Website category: restaurant
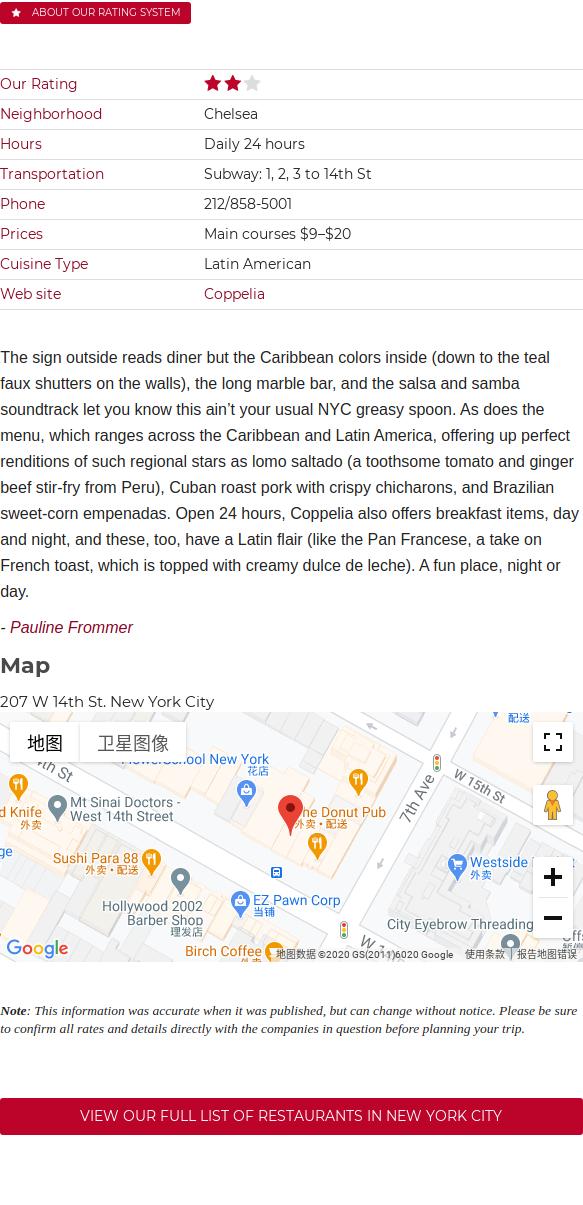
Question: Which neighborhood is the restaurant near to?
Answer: Chelsea

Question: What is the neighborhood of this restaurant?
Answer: Chelsea

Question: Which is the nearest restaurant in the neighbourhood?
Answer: Chelsea

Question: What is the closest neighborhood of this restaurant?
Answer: Chelsea

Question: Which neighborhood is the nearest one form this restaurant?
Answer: Chelsea

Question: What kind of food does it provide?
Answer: Latin American

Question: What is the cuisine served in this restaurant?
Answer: Latin American

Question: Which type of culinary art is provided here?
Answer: Latin American

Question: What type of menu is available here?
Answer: Latin American

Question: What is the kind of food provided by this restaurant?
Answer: Latin American

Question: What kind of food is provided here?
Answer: Latin American

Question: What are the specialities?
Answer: Latin American

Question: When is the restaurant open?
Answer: Daily 24 hours

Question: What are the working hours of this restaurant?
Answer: Daily 24 hours

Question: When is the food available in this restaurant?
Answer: Daily 24 hours

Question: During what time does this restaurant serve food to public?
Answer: Daily 24 hours

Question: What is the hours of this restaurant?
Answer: Daily 24 hours

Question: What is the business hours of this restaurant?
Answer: Daily 24 hours

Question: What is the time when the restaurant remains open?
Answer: Daily 24 hours

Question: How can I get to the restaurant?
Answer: Subway: 1, 2, 3 to 14th St

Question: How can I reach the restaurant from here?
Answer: Subway: 1, 2, 3 to 14th St

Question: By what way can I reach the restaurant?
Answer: Subway: 1, 2, 3 to 14th St

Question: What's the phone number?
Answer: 212/858-5001

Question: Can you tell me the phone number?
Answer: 212/858-5001

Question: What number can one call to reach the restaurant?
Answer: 212/858-5001

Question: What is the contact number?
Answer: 212/858-5001

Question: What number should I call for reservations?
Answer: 212/858-5001

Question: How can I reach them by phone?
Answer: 212/858-5001

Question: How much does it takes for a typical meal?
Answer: Main courses $9$20

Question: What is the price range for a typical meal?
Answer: Main courses $9$20

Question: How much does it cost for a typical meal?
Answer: Main courses $9$20

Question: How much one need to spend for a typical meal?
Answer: Main courses $9$20

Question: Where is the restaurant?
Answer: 207 W 14th St. New York City

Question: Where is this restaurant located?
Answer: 207 W 14th St. New York City

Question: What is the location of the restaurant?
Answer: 207 W 14th St. New York City

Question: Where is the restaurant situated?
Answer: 207 W 14th St. New York City

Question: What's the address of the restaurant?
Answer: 207 W 14th St. New York City

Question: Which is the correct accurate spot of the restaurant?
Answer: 207 W 14th St. New York City

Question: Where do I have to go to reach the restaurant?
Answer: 207 W 14th St. New York City